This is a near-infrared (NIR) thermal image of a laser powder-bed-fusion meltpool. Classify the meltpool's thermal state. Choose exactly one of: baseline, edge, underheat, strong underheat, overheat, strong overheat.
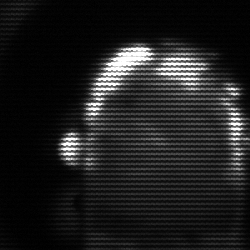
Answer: baseline